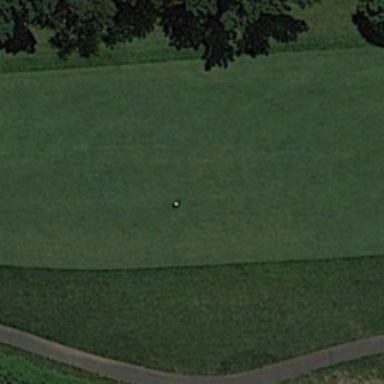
A road and several green trees are near a piece of green meadow .